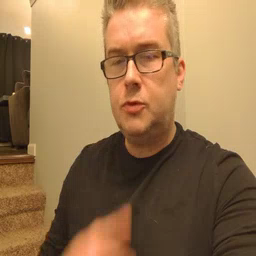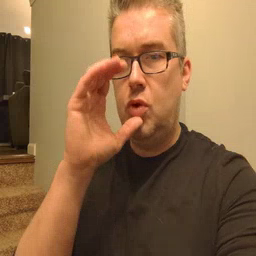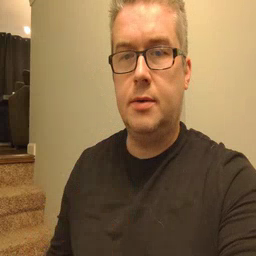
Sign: drink